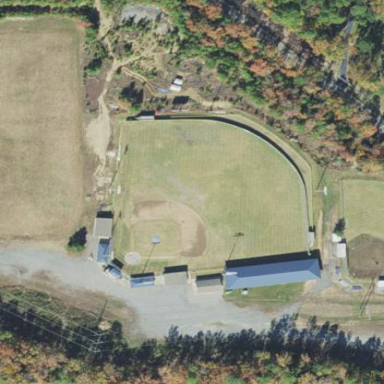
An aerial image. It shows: Baseball pitch for leisure land activities.